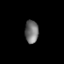
Tissue: prostate
Cell type: Fibroblasts
Senescence score: 0.6836
Nuclear area (px): 304
Mean DAPI intensity: 113.882